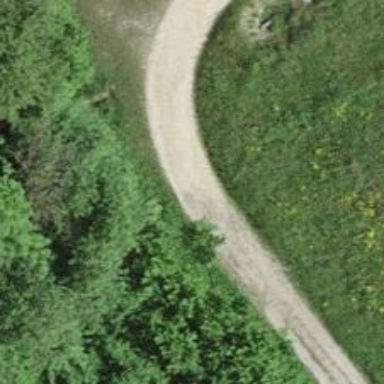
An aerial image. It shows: Compacted track road with grade3 tracktype.